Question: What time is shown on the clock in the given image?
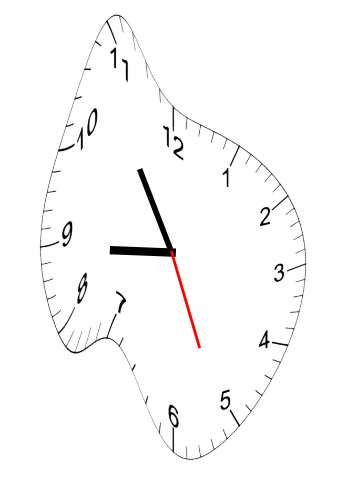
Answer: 08:54:26